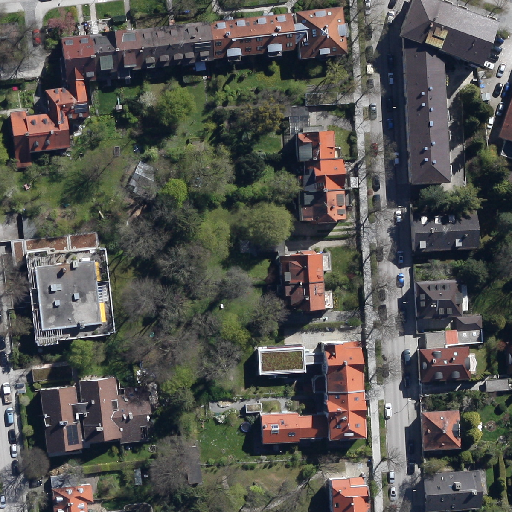
Referring expression: light-duty vehicle